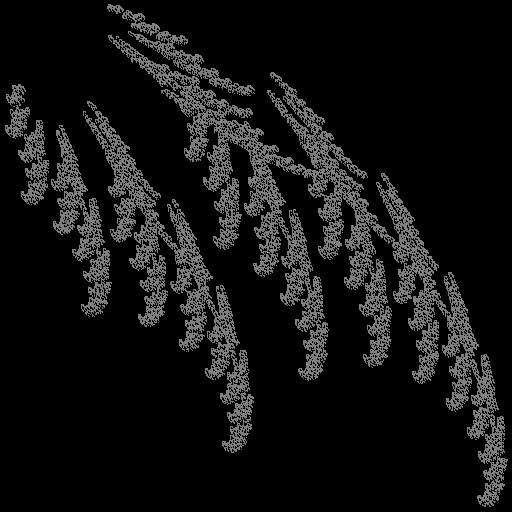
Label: spiderbrake